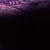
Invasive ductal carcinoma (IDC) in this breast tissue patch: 1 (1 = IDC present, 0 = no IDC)